Field crop: maize
Growth stage: 1
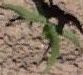
Species: maize